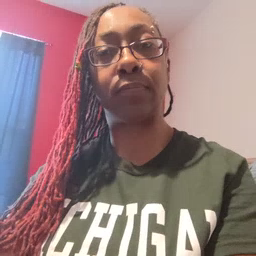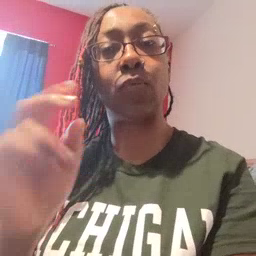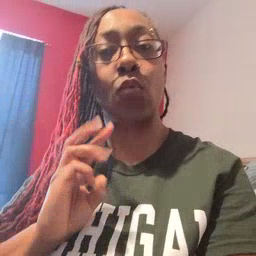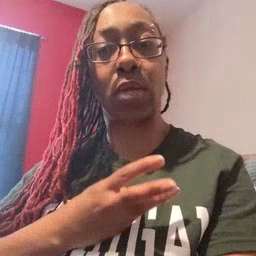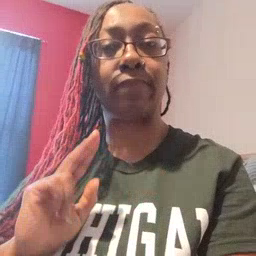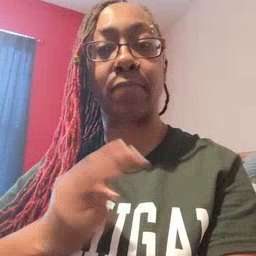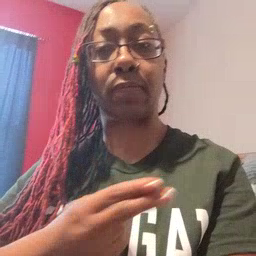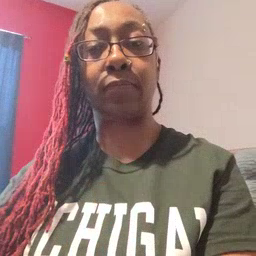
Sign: weus